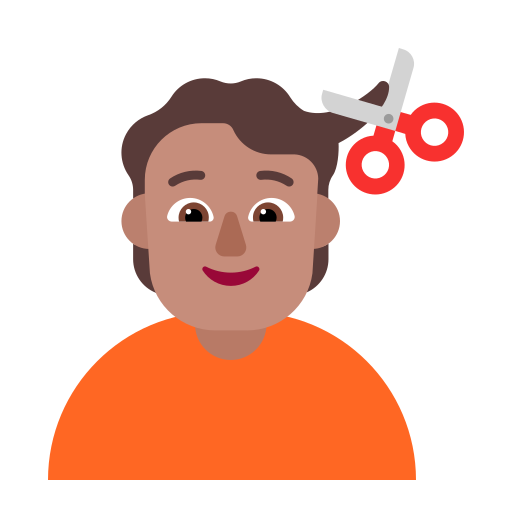
person getting haircut flat